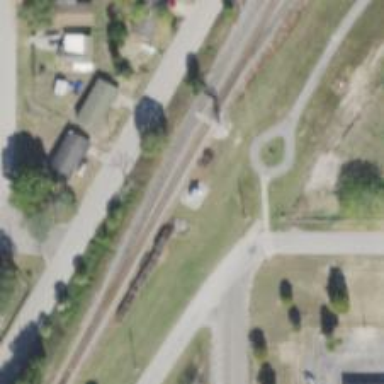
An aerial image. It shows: Outdoor signal box located at the railway.